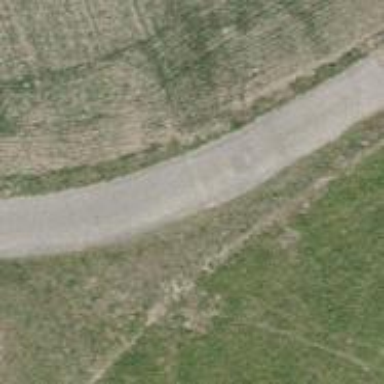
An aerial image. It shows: Paved track.